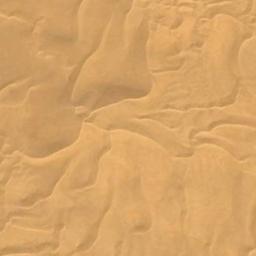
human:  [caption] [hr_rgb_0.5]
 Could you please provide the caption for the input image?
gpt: The desert has yellow sand and some dunes of different types .

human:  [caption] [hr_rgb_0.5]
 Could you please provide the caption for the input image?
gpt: This is a yellow desert with wavy stripes .

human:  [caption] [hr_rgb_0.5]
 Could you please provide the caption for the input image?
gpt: The desert is full of yellow sand .

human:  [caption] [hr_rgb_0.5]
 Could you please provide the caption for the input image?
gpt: There are patches in this desert .

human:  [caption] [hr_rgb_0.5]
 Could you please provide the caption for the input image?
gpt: A yellow desert with some stripes .